Field crop: tomato
Growth stage: 2
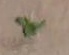
Species: solanum